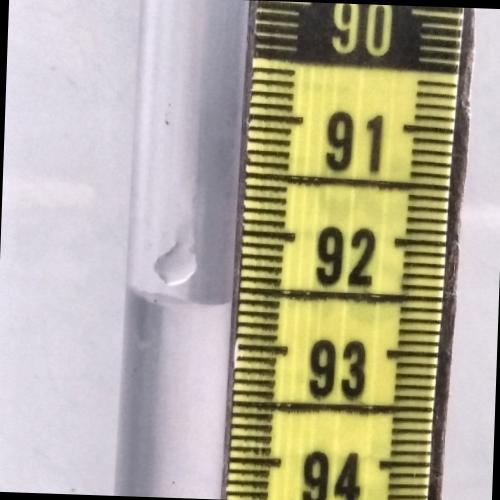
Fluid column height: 92.6 cm